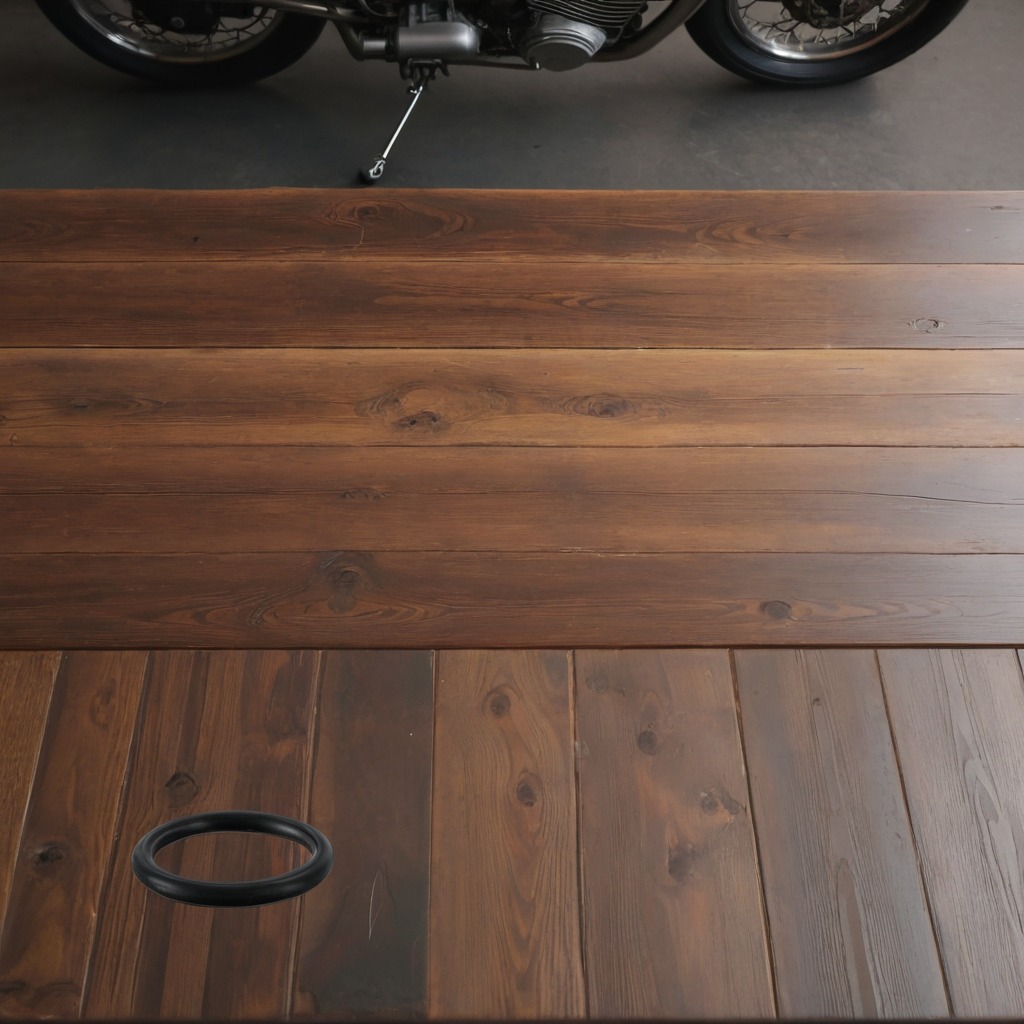
A rubber O-ring lies on the oil-spilled wooden table in a vintage motorcycle garage.